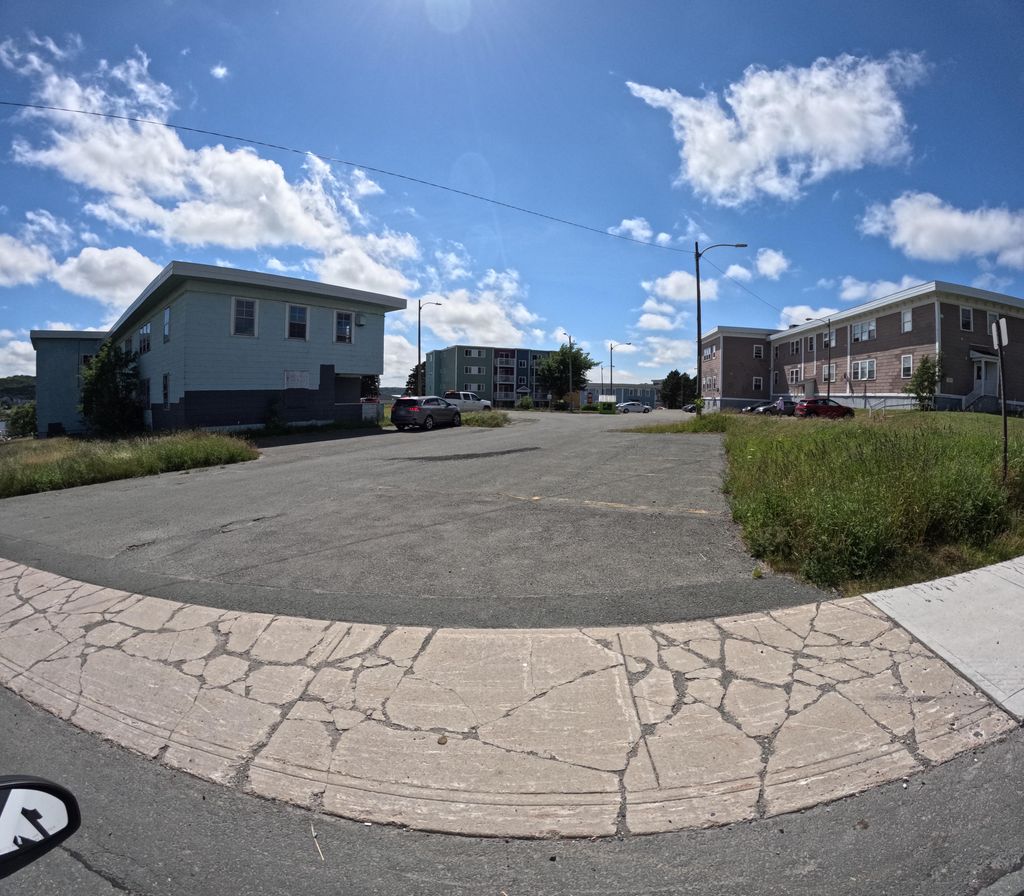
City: st_johns